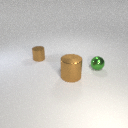
large brown metal cylinder in front of small green metal sphere